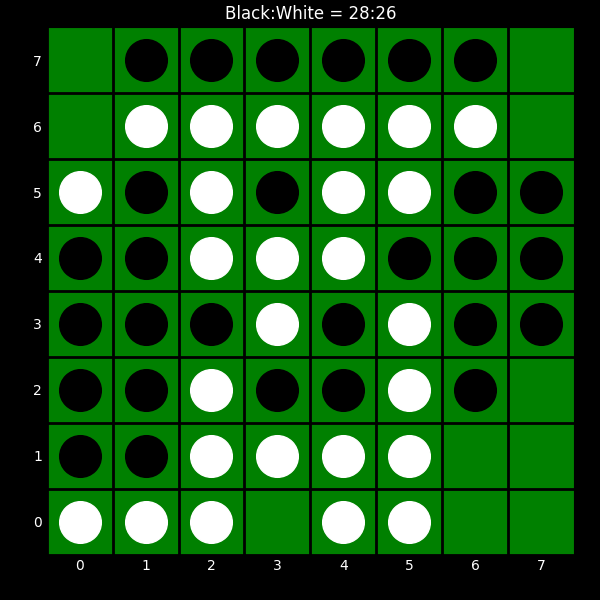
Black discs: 28
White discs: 26